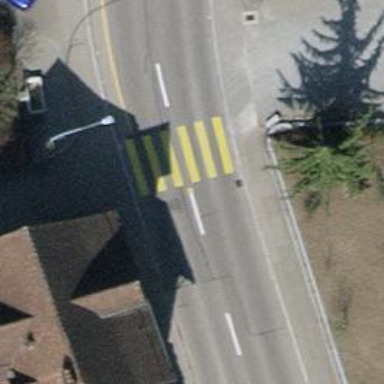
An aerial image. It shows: Tertiary road with asphalt surface and sidewalks on both sides.